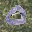
Label: 0